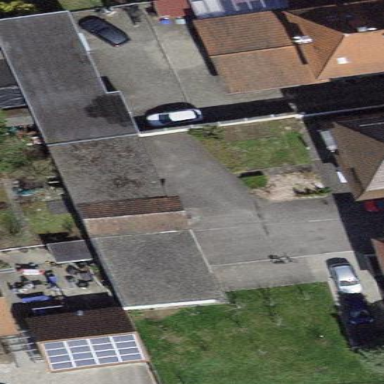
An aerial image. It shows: Group of garages.